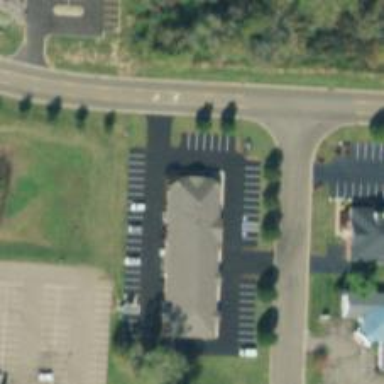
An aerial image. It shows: Healthcare clinic.